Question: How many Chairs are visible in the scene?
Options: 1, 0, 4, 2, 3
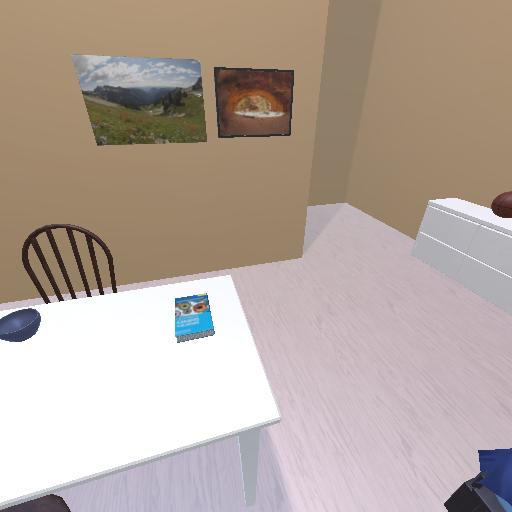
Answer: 1